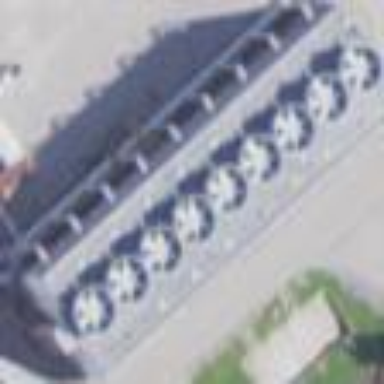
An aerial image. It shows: Industrial building used for cooling purposes.